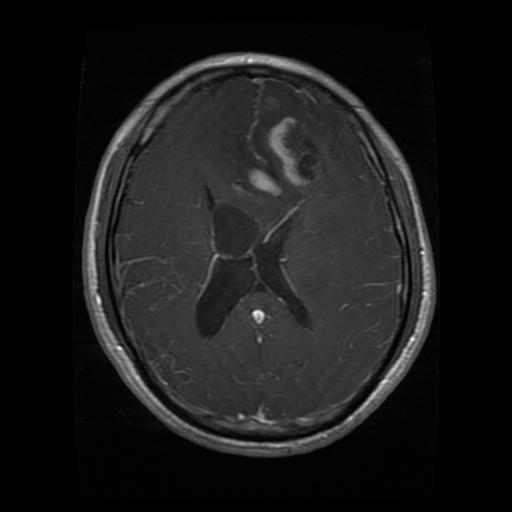
Label: glioma